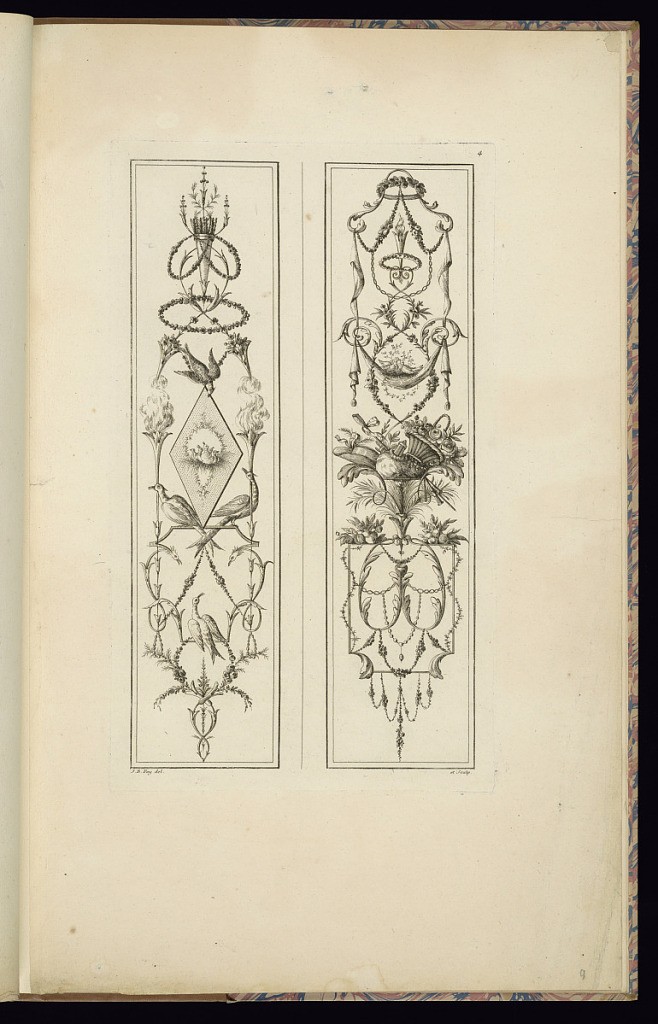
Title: Two Arabesque Panel Designs
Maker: Jean-Baptiste Fay, French, active 1765 – 1790s
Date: late 18th century
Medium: Etching and engraving on laid paper
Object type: Print
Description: Fourth plate from a series of ornament panel designs. Two vertical panels with arabesque and neoclassical motifs including birds, birds' nests, flaming torches, quivers of arrows, draped fabric, tassels, baskets of flowers, a hat, shepherd's crook, festoons of flowers and leaves, fruit, wheat stalks, scrolling acanthus leaves, fleurons, and beads. The plate is numbered and signed.